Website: bh-photo
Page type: cross-sells
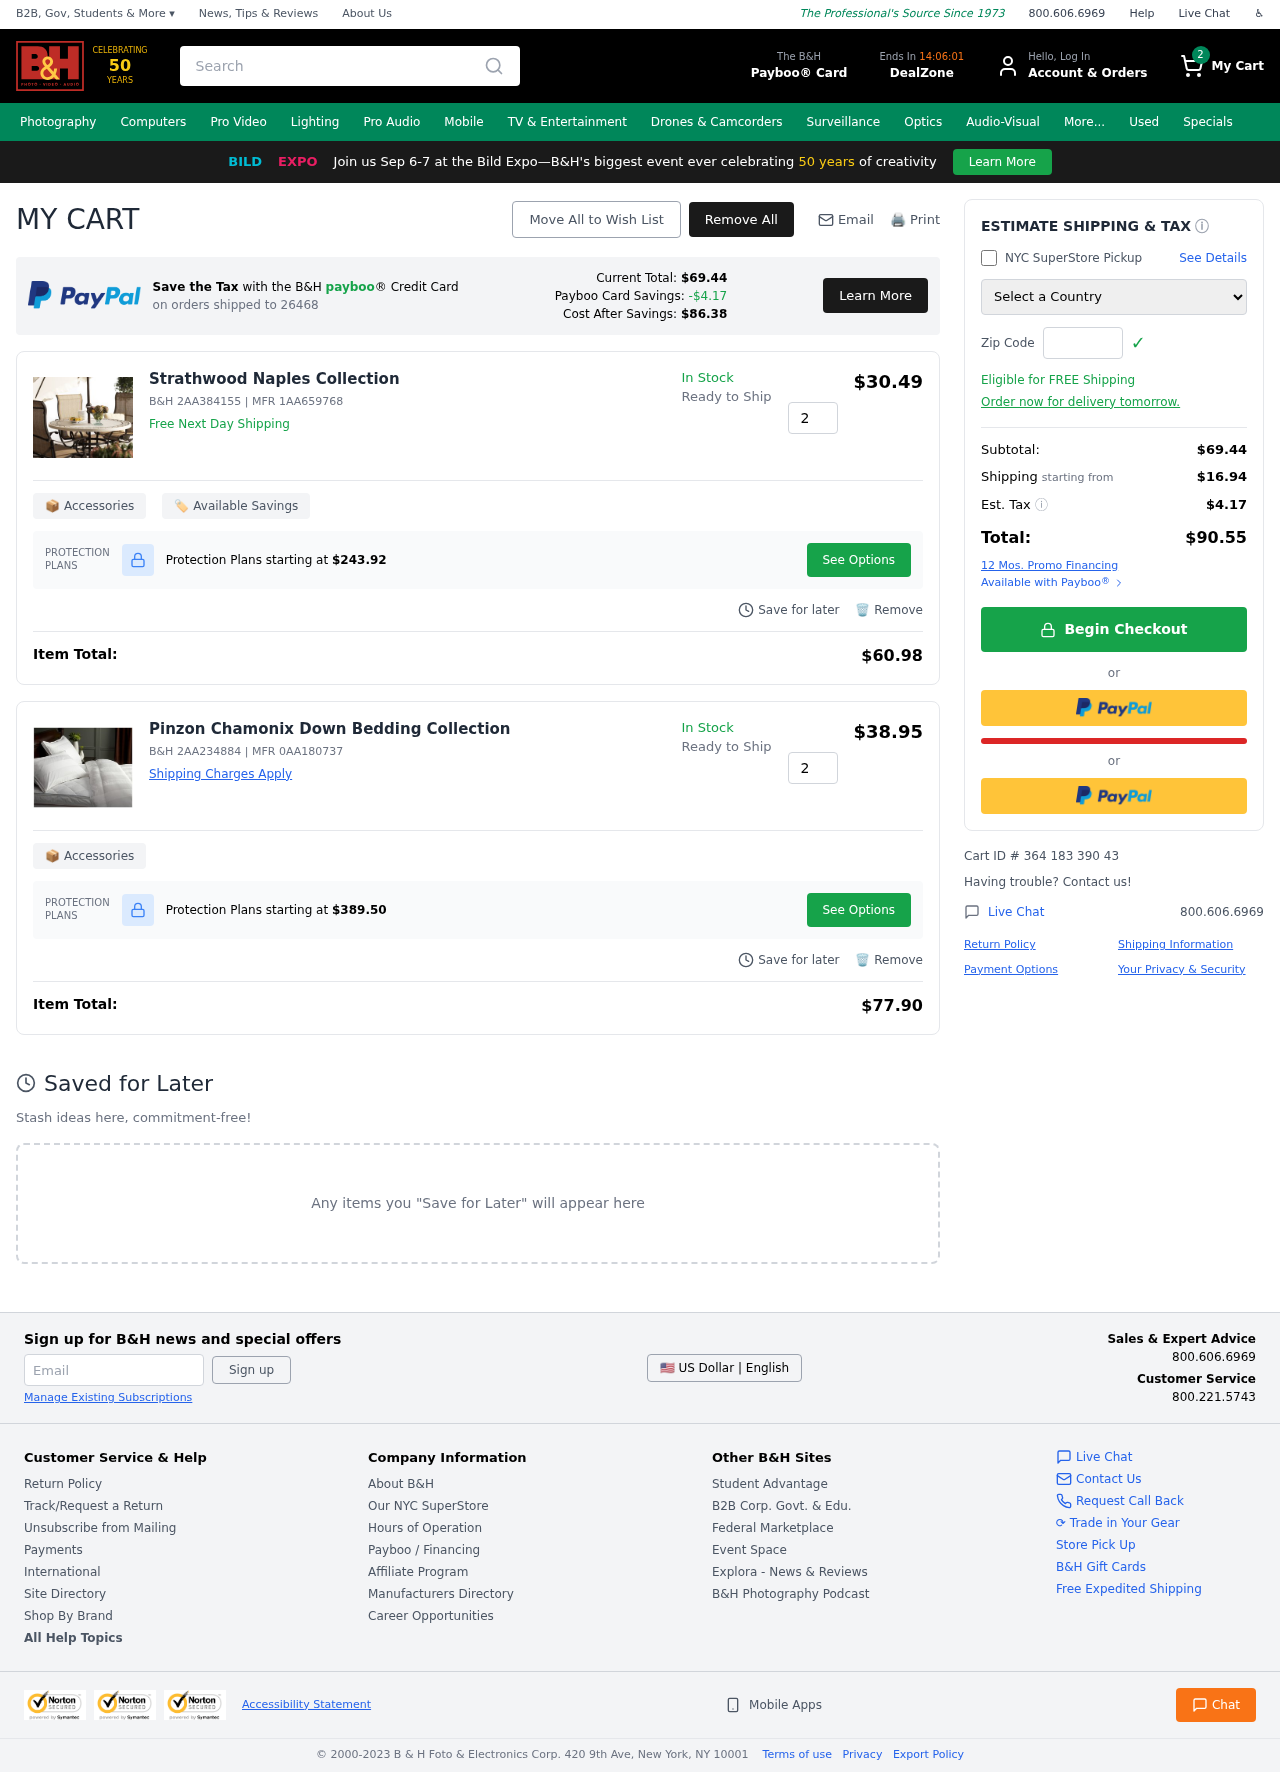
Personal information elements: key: PII_COUNTRY
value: United States
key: PII_POSTCODE
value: on orders shipped to 26468
Product elements: key: PRODUCT1_NAME
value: Strathwood Naples Collection
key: PRODUCT1_PRICE
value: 30.49
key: PRODUCT1_QUANTITY
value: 2
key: PRODUCT2_NAME
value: Pinzon Chamonix Down Bedding Collection
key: PRODUCT2_PRICE
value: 38.95
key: PRODUCT2_QUANTITY
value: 2
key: PRODUCT1_SKU
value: B&H 2AA384155
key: PRODUCT1_MFR
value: MFR 1AA659768
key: PRODUCT1_PROTECTION_PRICE
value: $243.92
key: PRODUCT1_ITEM_TOTAL
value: $60.98
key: PRODUCT2_SKU
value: B&H 2AA234884
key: PRODUCT2_MFR
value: MFR 0AA180737
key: PRODUCT2_PROTECTION_PRICE
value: $389.50
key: PRODUCT2_ITEM_TOTAL
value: $77.90
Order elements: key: ORDER_NUM_ITEMS
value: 2
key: PAYBOO_CURRENT_TOTAL
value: $69.44
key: ORDER_SUBTOTAL
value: $69.44
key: ORDER_SHIPPING_COST
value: $16.94
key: ORDER_TAX
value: $4.17
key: ORDER_TOTAL
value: $90.55
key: ORDER_ID
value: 364 183 390 43
Search elements: key: HEADER_SEARCH
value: Search
Other elements: key: PAYBOO_SAVINGS
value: -$4.17
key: PAYBOO_COST_AFTER_SAVINGS
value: $86.38